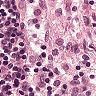
Metastatic tissue present: no